Interaction volume radius: 10 \u00c5
Interaction volume height: 15 \u00c5
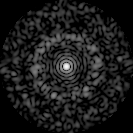
Disorder parameter: 0.8531